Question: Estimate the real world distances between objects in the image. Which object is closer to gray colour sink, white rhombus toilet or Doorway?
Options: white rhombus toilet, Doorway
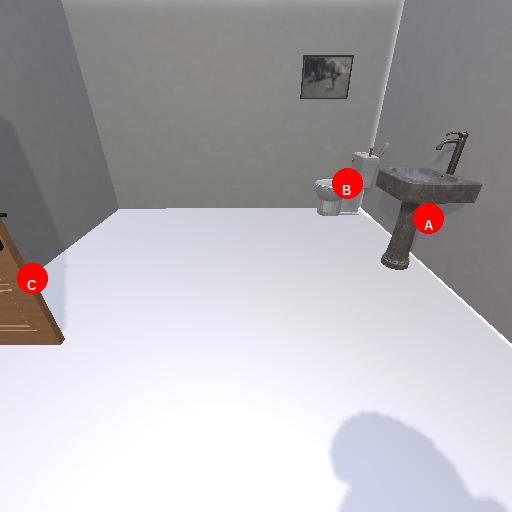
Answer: white rhombus toilet